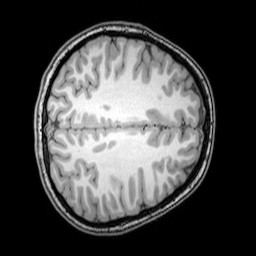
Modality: T1w
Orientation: axial
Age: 23
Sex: female
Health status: healthy
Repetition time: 0.081 s
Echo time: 0.037 s